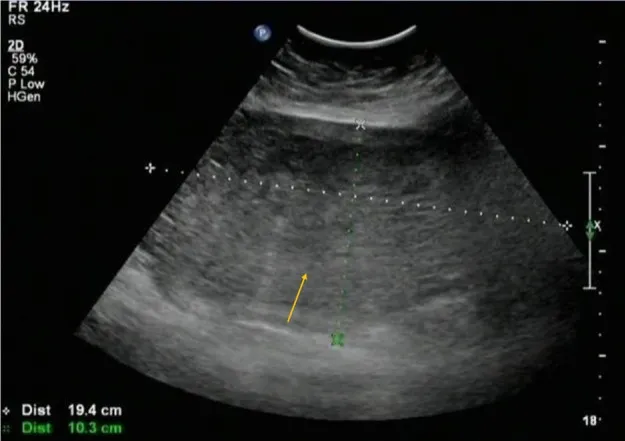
Ultrasound images showing a huge molar mass and faveolate subechoic area (arrow) in the uterine cavity.
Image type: radiology (ultrasound)